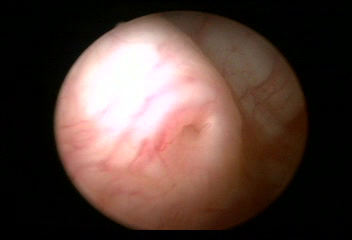
Modality: WLC
Class: Anatomical landmarks
Subclass: UreteralOrifice
Bladder cancer association: No
Annotated structures: Right ureteral orifice